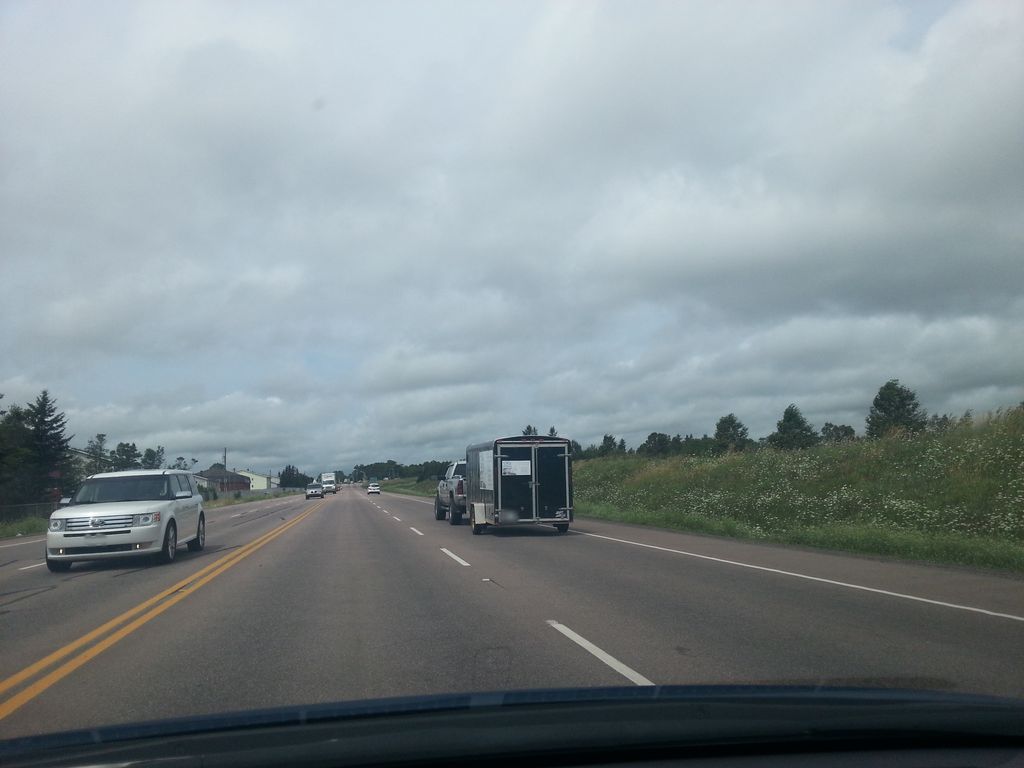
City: charlottetown